Question: This covers a "software algorithm" from <URL>
This is a from a lecture slide from class

Here is the implementation of insertion sort that we used
'''
public static void insertionSort(int[] a) {
for (int i = 1; i < a.length; i++) {
int temp = a[i];
int j = i;
while (j >= 1 && a[j - 1] > temp) {
a[j] = a[j - 1];
}
a[j] = temp;
}
}
'''
I would agree that the space complexity of local variables would be O(1) because its just the same local variables each time no matter the input size, i, j, and temp will each take up a block of memory.
However I am confused about the space complexity of the array. <URL> had a similar example,
'''
int sum(int a[], int n) {
int r = 0;
for (int i = 0; i < n; ++i) {
r += a[i];
}
return r;
}
'''
and said that this algorithm would require N units of memory for a, meaning its space complexity is O(N)?
Which is it? O(N) because the array would require N units of memory(dependent on input size) or O(1) because of pass by reference?
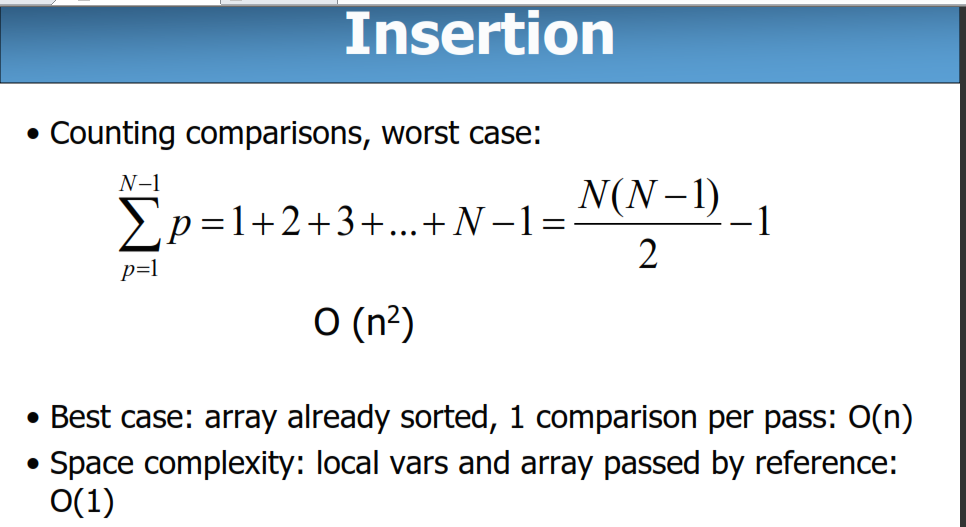
Answer: 'Array passed by reference' means that you're sorting in-place, with no space need for the output data.
Hence the space complexity (what you need over and above the original data set ) is a constant 'O(1)' rather than a linear 'O(n)'.
In terms of the final code snippet, that is 'O(1)' simply because arrays degrade to first-element-pointers when passed to a function. The author seems to understand the concept with their comment at the bottom of the linked page:
> But be careful here. If things are passed by pointer or reference, then space is shared. If A passes a C-style array to B, there is no new space allocated.
But, for some reason, they seem to believe that passing the array will make a copy .
---
If space complexity were to include the original data set, then 'O(1)' complexity would be
---
And, since the best person able to speak on behalf of the author is the author himself, I reached out with a question, and the response explains the distinction between the two cases. I he doesn't mind since, as an educator, I would presume he has the same "increase-overall-knowledge-in-the-world" attitude as I, and it shows a level of respect for that attitude that I found refreshing:
> Additional space is usually referred to as space complexity. With no qualifier, space complexity includes the input space requirements.My page of mine should at least reference that distinction. A better page would show some simple practical examples of how algorithms trade off time, space, and the simplicity of the algorithm, but since I haven't taught our data structures course in years, I've not returned to maintain any of those pages. Nor would I ever claim to be an expert on complexity theory. Natural language understanding, case-based reasoning, and agile software development are my strengths.I suppose it supports the claim on the top of the page about the lack of simple write ups on space complexity that this paltry page ranks as high on Google as it does.Thanks for contacting me and I hope this helps.
So it appears to be a difference in terminology rather than an outright error on anyone's part. I'm not entirely I see the usefulness of non-auxillary space complexity (including the size of the original data set) since that's a sunk cost regardless of the algorithm chosen.
In addition, I've always seen complexity as a property of the and, since the algorithm chosen has no control over the size of the original data set, I tend not to include it.
However, I'll be a little more specific in future, ensuring I state what I mean by space complexity in case readers aren't sure :-)
In any case, that at least clarifies why your course notes and those of North Western differ in their contentions. Regardless of which definition of space complexity you choose, one of them should be adjusted to take that into account.